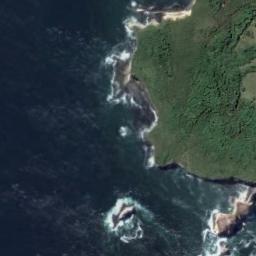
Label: beach